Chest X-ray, PA view. Patient: 52 years old, sex F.
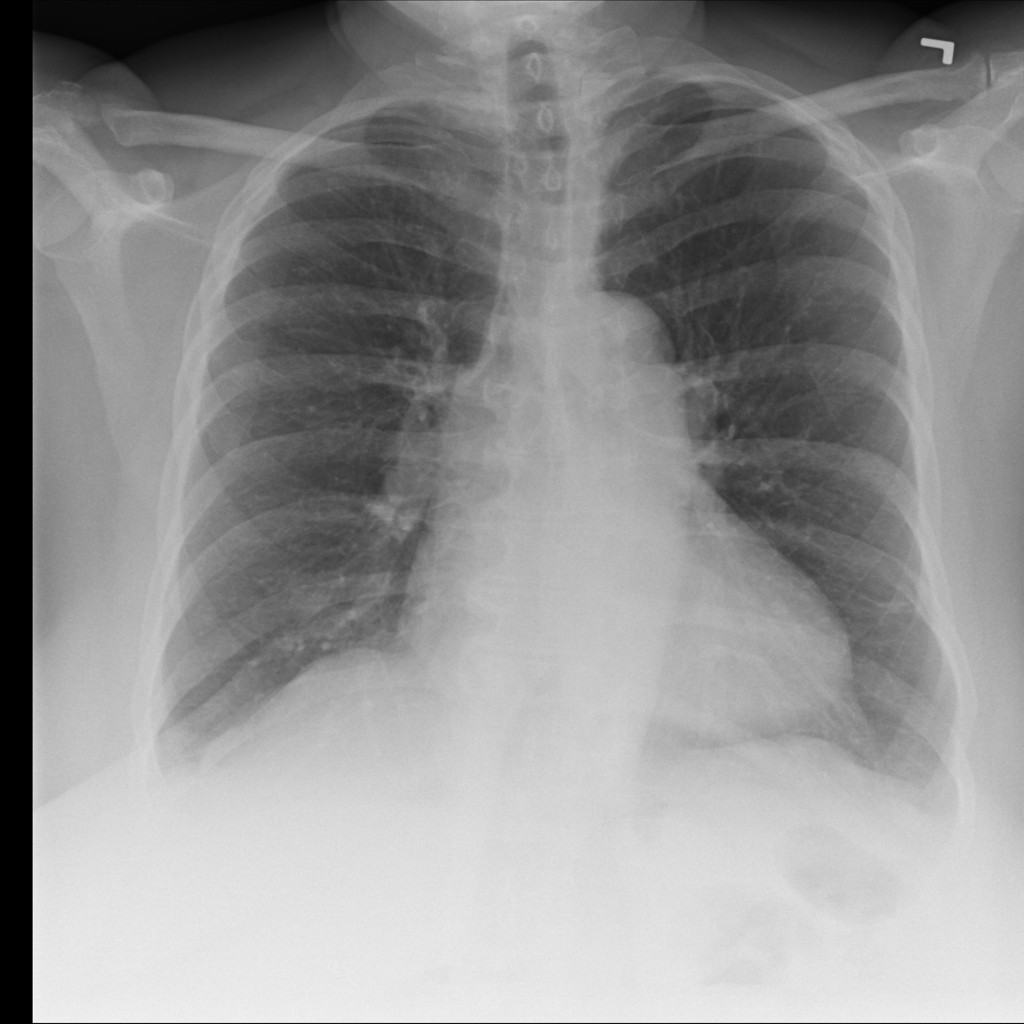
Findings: Cardiomegaly, Effusion